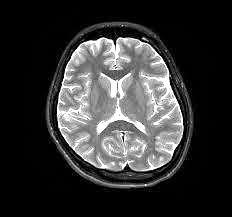
Label: notumor